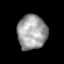
Tissue: skin
Cell type: Epithelial cells
Senescence score: 0.2816
Nuclear area (px): 993
Mean DAPI intensity: 159.813